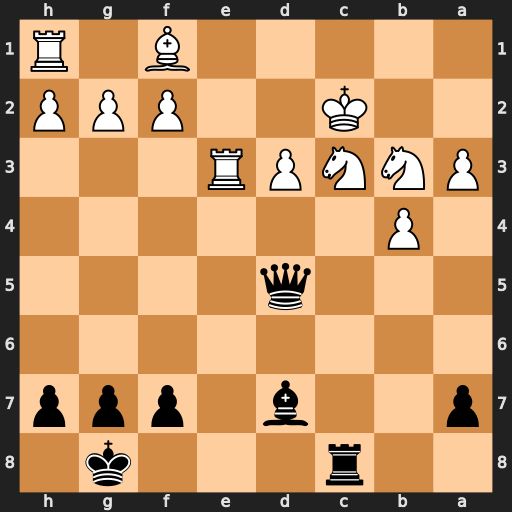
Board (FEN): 2r3k1/p2b1ppp/8/3q4/1P6/PNNPR3/2K2PPP/5B1R
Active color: b
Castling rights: -
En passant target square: -
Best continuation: Ba4 Re8+ Bxe8